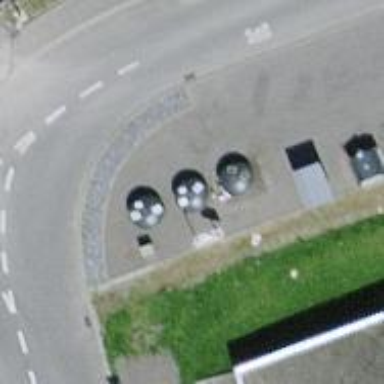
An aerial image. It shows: Waste disposal facility.